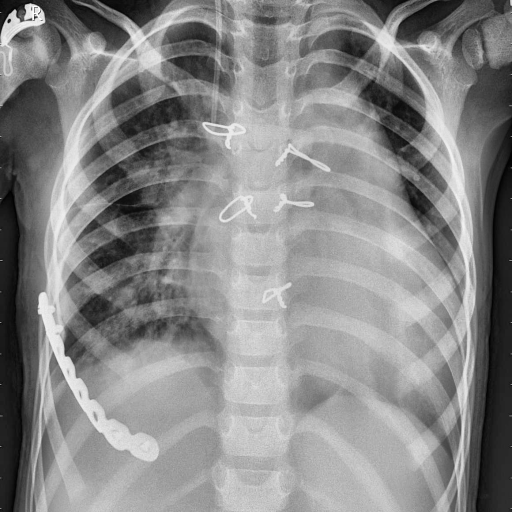
Finding: PNEUMONIA